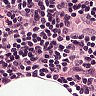
Metastatic tissue present: no